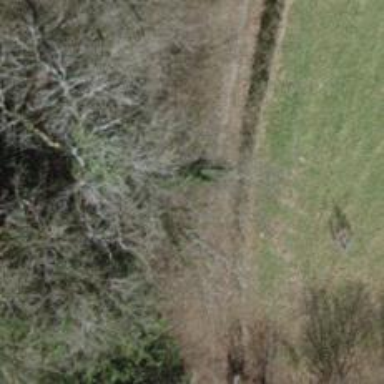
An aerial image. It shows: Bench.